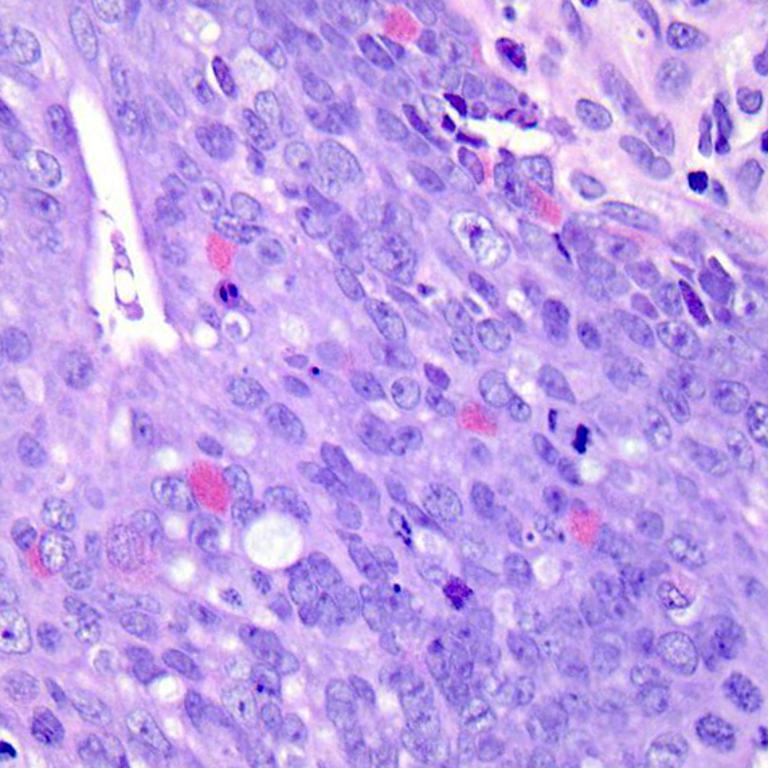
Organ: colon
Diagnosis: adenocarcinomas